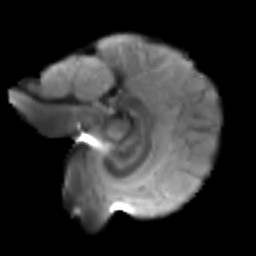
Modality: T2w
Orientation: sagittal
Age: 24
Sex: male
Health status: healthy
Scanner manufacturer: siemens
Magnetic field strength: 3 T
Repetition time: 3.6 s
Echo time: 0.092 s